Question: I am having a hard time parsing some simple xml data being sent back by a cc terminal.
Here is the data I'm given back:
'''
"<PLCardPresent>0</PLCardPresent><PLEntryMode>1</PLEntryMode><PLNameOnCard>FRANKINSON/FRANK </PLNameOnCard><AmountDue>0</AmountDue><TipAmount>0</TipAmount><CashBackAmout>0</CashBackAmout><MerchantFee>0</MerchantFee><TaxAmount>0</TaxAmount><ExpDate>1219</ExpDate><ECRRefNum>666</ECRRefNum>"
'''
I am attempting to parse it with this:
'''
Dim myXmlDoc As New XmlDocument
myXmlDoc.Load(r.ExtData)
Dim ExpDate As String = ReturnXmlValue(myXmlDoc, "ExpDate")
Dim NameOnCard As String = ReturnXmlValue(myXmlDoc, "PLNameOnCard")
'''
My method:
'''
Protected Function ReturnXmlValue(ByVal myXDoc As Xml.XmlDocument, ByVal field As String) As String
Dim retval As String = String.Empty
Try
Dim node As Xml.XmlNodeList = myXDoc.GetElementsByTagName(field)
If node IsNot Nothing And node.Count > 0 Then
retval = node.Item(0).InnerText
End If
Catch ex As Exception
WriteException(ex)
Throw
End Try
Return retval
End Function
'''
The errors is happening at the load of the xml doc.
Am I not parsing this the right way?
Since it was suggested that I check for null terminators, I made the following change, which I hope is what was meant:
'''
Dim test As String = r.ExtData.Replace(ControlChars.NullChar, String.Empty)
Dim myXmlDoc As New XmlDocument
myXmlDoc.Load(test)
'''
I still received the error I mention in the title.
As for what is the r.ExtData, it is the line of data that starts with that I highlighted above.
'''
Dim r As PaymentResponse = posl.PaymentResponse
'''
Which gives me something similiar to this:

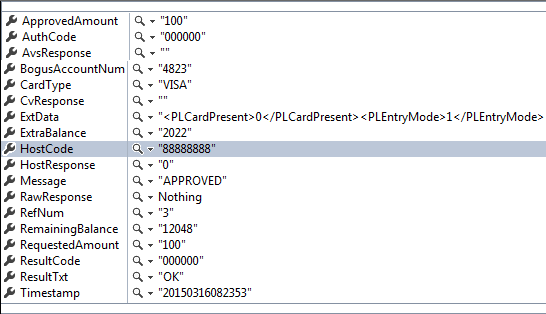
Answer: Your string is not valid XML.
XML needs to have one single root element. Yours has many XML elements on root level:
'''
<PLCardPresent>0</PLCardPresent>
<PLEntryMode>1</PLEntryMode>
<PLNameOnCard>FRANKINSON/FRANK </PLNameOnCard>
<AmountDue>0</AmountDue>
<TipAmount>0</TipAmount>
<CashBackAmout>0</CashBackAmout>
<MerchantFee>0</MerchantFee>
<TaxAmount>0</TaxAmount>
<ExpDate>1219</ExpDate>
<ECRRefNum>666</ECRRefNum>
'''
You can workaround this by adding a start root element at the beginning and a closing root element at the end so that it looks like
'''
<root>
<PLCardPresent>0</PLCardPresent>
<PLEntryMode>1</PLEntryMode>
<PLNameOnCard>FRANKINSON/FRANK </PLNameOnCard>
<AmountDue>0</AmountDue>
<TipAmount>0</TipAmount>
<CashBackAmout>0</CashBackAmout>
<MerchantFee>0</MerchantFee>
<TaxAmount>0</TaxAmount>
<ExpDate>1219</ExpDate>
<ECRRefNum>666</ECRRefNum>
</root>
'''
Second, note the major difference between the two methods
'''
xml.Load(filename); // Filename as string
xml.LoadXml(xmlcontent); // XML as string
'''